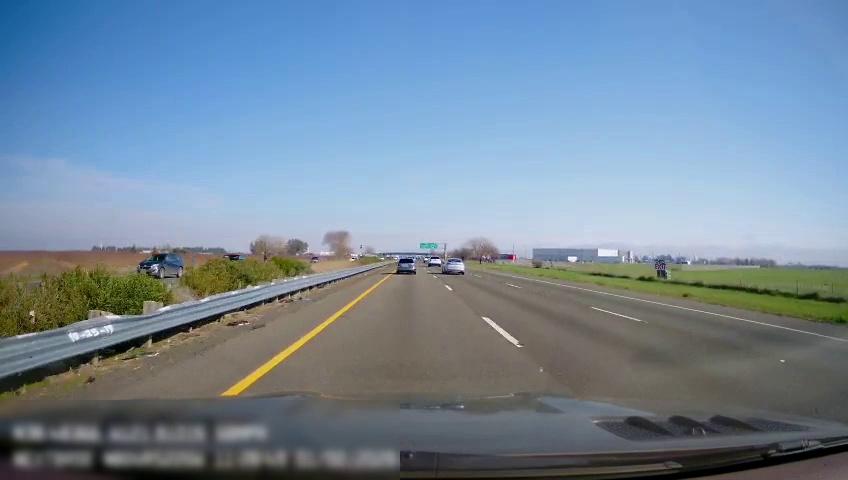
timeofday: Day
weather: Sunny
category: Drivable Space
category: Drivable Space
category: Vehicles | SUV
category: Vehicles | SUV
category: Vehicles | SUV
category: Vehicles | SUV
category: Vehicles | SUV
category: Lanes | Current Lane
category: Lanes | Current Lane
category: Lanes | Alternate Lane
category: Lanes | Alternate Lane
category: Traffic | Signs